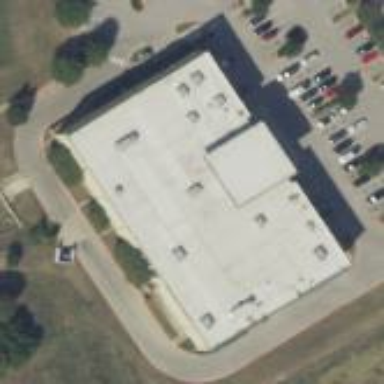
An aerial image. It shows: Fitness center building.